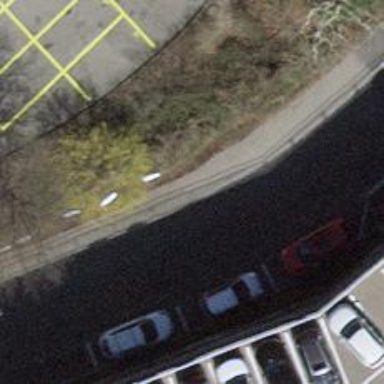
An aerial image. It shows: Asphalt sidewalk along the footway.